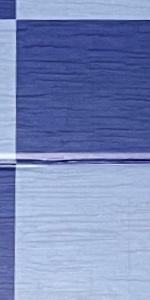
Label: Empty